Field crop: maize
Growth stage: 1
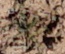
Species: lolium